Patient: sex M, age 61
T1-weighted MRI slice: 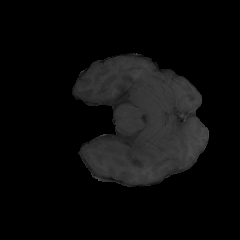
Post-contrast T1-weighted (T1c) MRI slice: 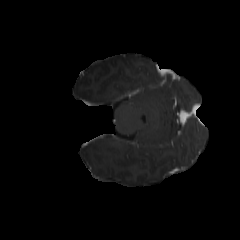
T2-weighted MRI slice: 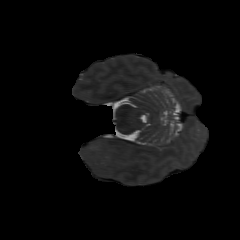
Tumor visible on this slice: yes
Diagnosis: Glioblastoma, IDH-wildtype
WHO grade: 4